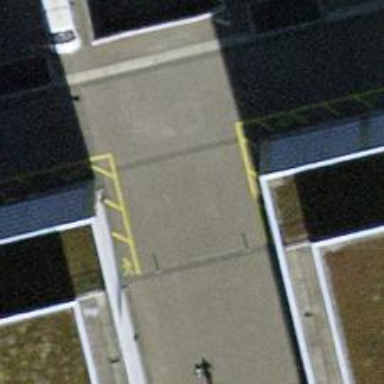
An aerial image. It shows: Bollard barrier.